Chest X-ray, AP view. Patient: 18 years old, sex F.
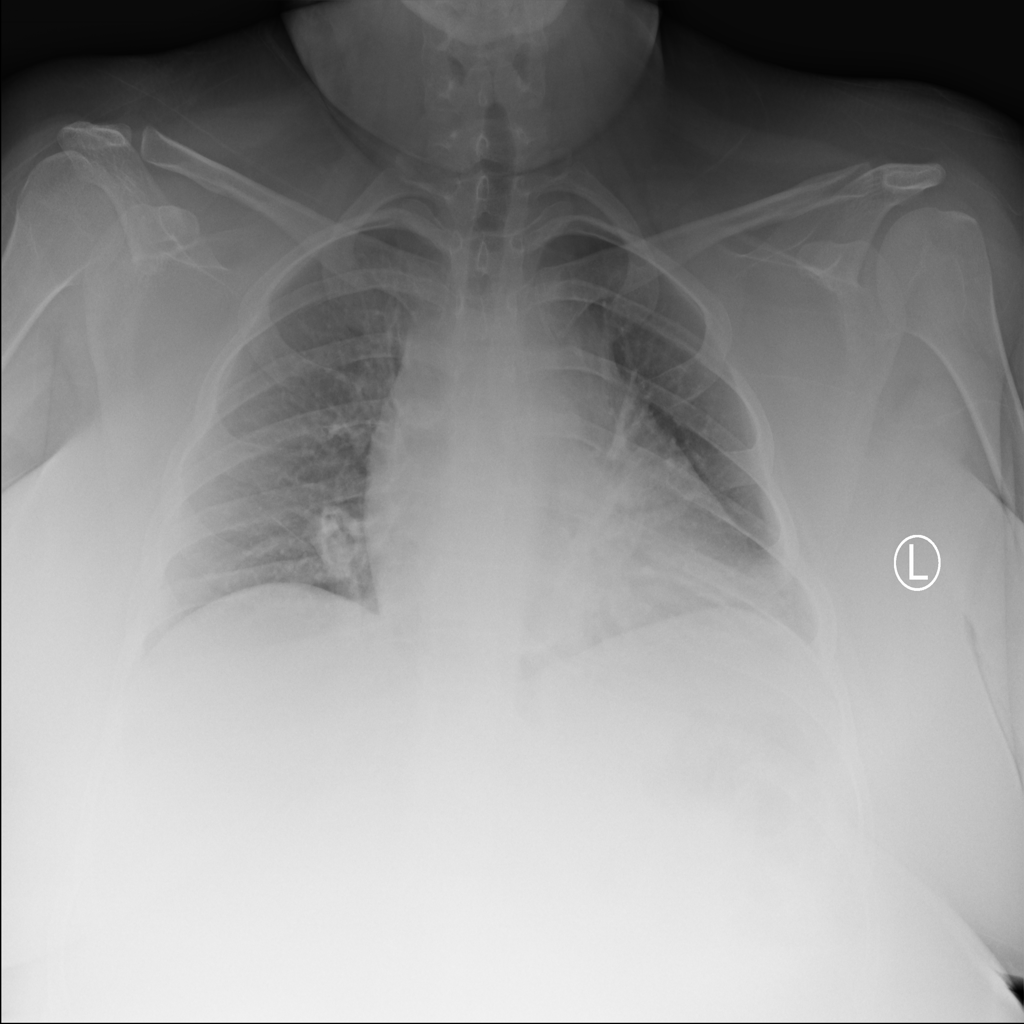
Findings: Atelectasis